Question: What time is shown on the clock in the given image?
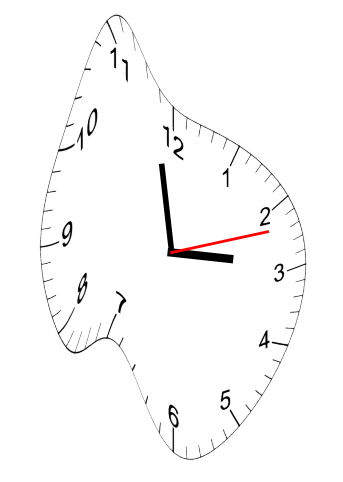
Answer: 02:58:12